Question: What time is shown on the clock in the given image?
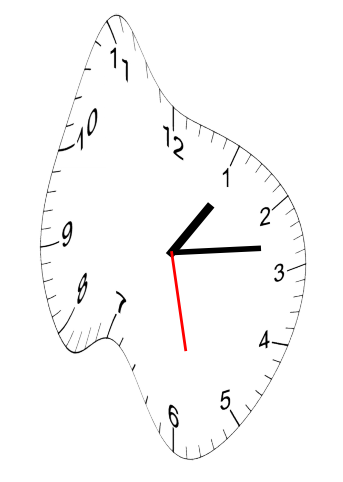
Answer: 01:13:28